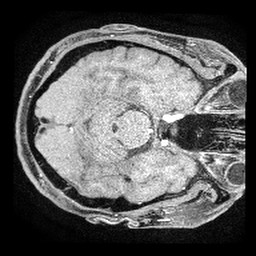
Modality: angio
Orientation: axial
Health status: ill
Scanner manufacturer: ge
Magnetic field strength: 1.5 T
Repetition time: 0.022 s
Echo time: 0.0035 s